Question: Following the example is given in <URL>, I am trying to set up an example which is similar to my problem. My problem originally is that in my data I can fit two or three models, while my model is highly non-linear but it has for each model just a single free parameter.
'lmfit'
'''
x = np.linspace(0, 15, 301)
data = (5. * np.sin(2 * x - 0.1) * np.exp(-x*x*0.025) +(-2.6 * np.sin(-0.6 * x + 1.5) * np.exp(-x*x*3.0)+np.random.normal(size=len(x), scale=0.2) ))
def fcn2min(params, x, data):
model=0
for i in range(2):
exec("amp_%d=%s"%(i+1,repr(params['amp_%d'%(i+1)].value)))
exec("shift_%d=%s"%(i+1,repr(params['shift_%d'%(i+1)].value)))
exec("omega_%d=%s"%(i+1,repr(params['omega_%d'%(i+1)].value)))
exec("decay_%d=%s"%(i+1,repr(params['decay_%d'%(i+1)].value)))
model += eval("amp_%d"%(i+1)) * np.sin(x * eval("omega_%d"%(i+1)) + eval("shift_%d"%(i+1))) * np.exp(-x*x*eval("decay_%d"%(i+1)))
return (model-data)/data
params=Parameters()
for i in range(2):
params.add('amp_%d'%(i+1), value= 10, vary=True, min=-3, max=3)
params.add('decay_%d'%(i+1), value= 0.1,vary=True,min=0,max=4.)
params.add('shift_%d'%(i+1), value= 0.0, vary=True,min=-np.pi, max=np.pi)
params.add('omega_%d'%(i+1), value= 3.0, vary=True,min=-2.5, max=2.5)
result = minimize(fcn2min, params, args=(x, data),method='nelder')
'''
The obtained rsults:
'''
final = data + result.residual
# write error report
report_fit(params)
[[Variables]]
amp_1: -1.74789852 (init= 3)
decay_1: 0.<PHONE> (init= 0.1)
shift_1: 0.<PHONE> (init= 0)
omega_1: -2.<PHONE> (init= 2.5)
amp_2: -1.30857699 (init= 3)
decay_2: 0.82303744 (init= 0.1)
shift_2: -0.<PHONE> (init= 0)
omega_2: 2.44085535 (init= 2.5)
[[Correlations]] (unreported correlations are < 0.100)
'''
The free parameters look completely off however on the final results plot it is clear it follows the distribution of data but the amplitudes are not quite right
'''
try:
import pylab
pylab.plot(x, data, 'k+')
pylab.plot(x, final, 'r')
pylab.show()
except:
pass
'''
Any suggestion for the modification of the code in order to get the right results?

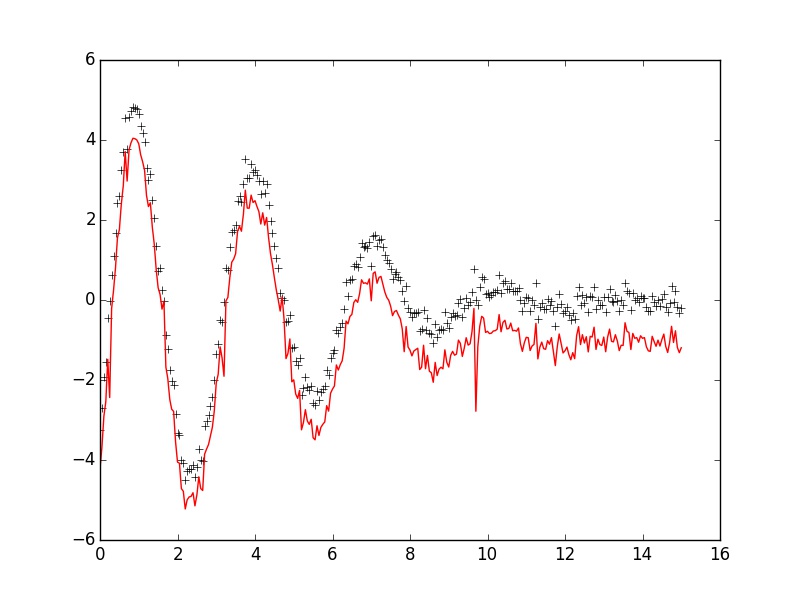
Answer: Ok, I think I found the issue. I am not sure about the purpose of the line
'''
return (model-data)/data
'''
but it should just be
'''
return (model-data)
'''
since that it what you want to minimize.
Furthermore, you should also choose initial values that are in the range. The modified code will result in the following output:
'''
[[Variables]]
amp_1: 5.23253723 (init= 10)
decay_1: 0.<PHONE> (init= 0.1)
shift_1: -0.40774606 (init= 0)
omega_1: 2.<PHONE> (init= 3)
amp_2: 2.49467996 (init= 10)
decay_2: 0.39205207 (init= 0.1)
shift_2: 0.23347938 (init= 0)
omega_2: -0.71995187 (init= 3)
[[Correlations]] (unreported correlations are < 0.100)
'''

Here is the entire code:
'''
from lmfit import minimize, Parameters, Parameter, report_fit
import numpy as np
#http://cars9.uchicago.edu/software/python/lmfit/parameters.html
# create data to be fitted
x = np.linspace(0, 15, 301)
data = (5. * np.sin(2 * x - 0.1) * np.exp(-x*x*0.025) +
(-2.6 * np.sin(-0.6 * x + 1.5) * np.exp(-x*x*3.0)+np.random.normal(size=len(x), scale=0.2) ))
def fcn2min(params, x, data):
model=0
for i in range(2):
exec("amp_%d=%s"%(i+1,repr(params['amp_%d'%(i+1)].value)))
exec("shift_%d=%s"%(i+1,repr(params['shift_%d'%(i+1)].value)))
exec("omega_%d=%s"%(i+1,repr(params['omega_%d'%(i+1)].value)))
exec("decay_%d=%s"%(i+1,repr(params['decay_%d'%(i+1)].value)))
model += eval("amp_%d"%(i+1)) * np.sin(x * eval("omega_%d"%(i+1)) + eval("shift_%d"%(i+1))) * np.exp(-x*x*eval("decay_%d"%(i+1)))
return (model-data)#/data
params=Parameters()
for i in range(2):
params.add('amp_%d'%(i+1), value= 10, vary=True, min=0, max=13)
params.add('decay_%d'%(i+1), value= 0.1,vary=True,min=0,max=1.4)
params.add('shift_%d'%(i+1), value= 0.0, vary=True,min=-np.pi, max=np.pi)
params.add('omega_%d'%(i+1), value= 3.0, vary=True,min=-3.5, max=3.5)
result = minimize(fcn2min, params, args=(x, data),method='nelder')
final = data + result.residual
report_fit(params)
try:
import pylab
pylab.plot(x, data, 'k+')
pylab.plot(x, final, 'r')
pylab.show()
except:
pass
'''